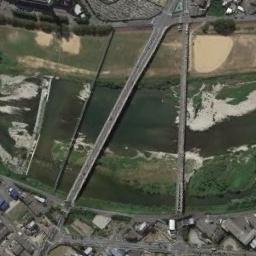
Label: bridge